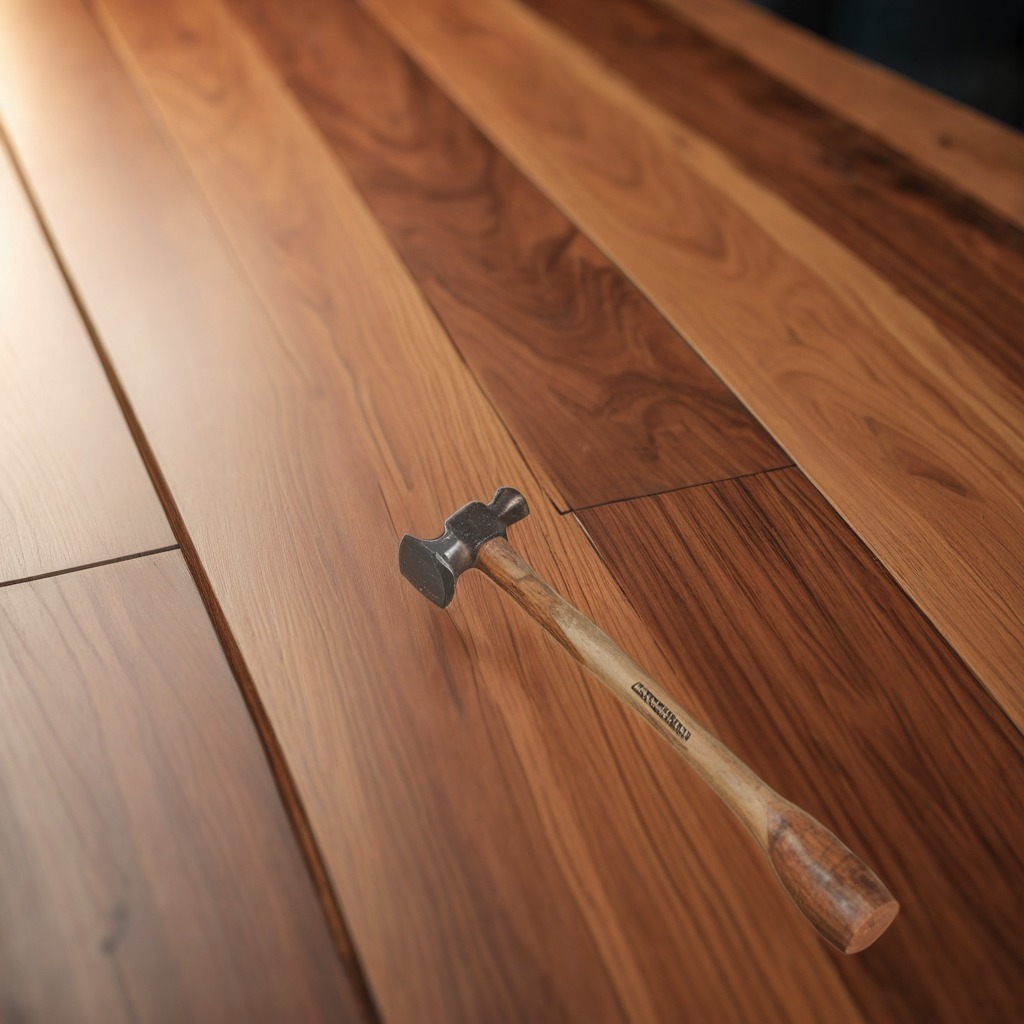
A hammer is lying on a wooden table in a carpentry studio.